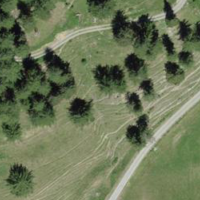
EUNIS habitat code: 26
Species observed at this site:
Stachys recta